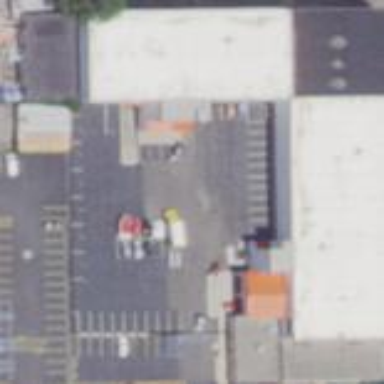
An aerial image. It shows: Storage building.